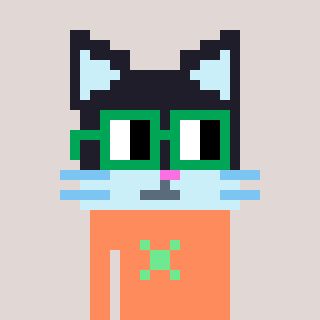
a pixel art character with square green glasses, a cat-shaped head and a peachy-colored body on a warm background